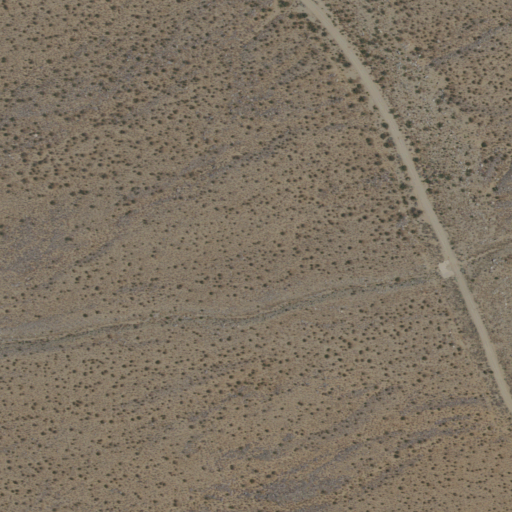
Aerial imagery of valley in California named Portuguese Canyon containing only shrub